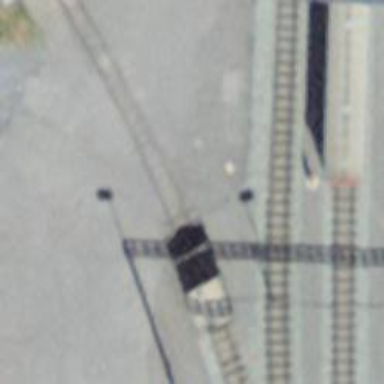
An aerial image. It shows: Narrow-gauge railway spur.